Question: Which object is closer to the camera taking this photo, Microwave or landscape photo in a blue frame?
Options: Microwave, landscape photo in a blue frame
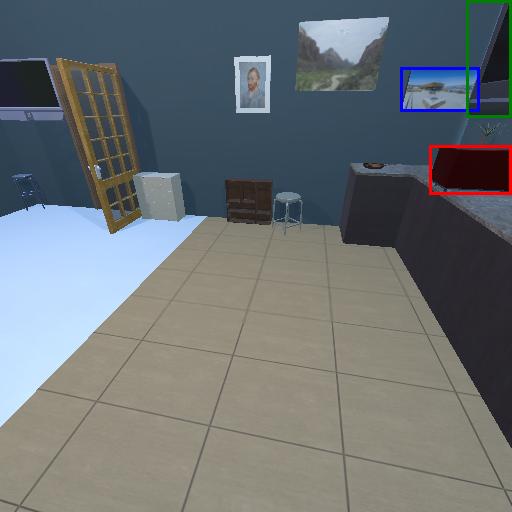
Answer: Microwave